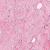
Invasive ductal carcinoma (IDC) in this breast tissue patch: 0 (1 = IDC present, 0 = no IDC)